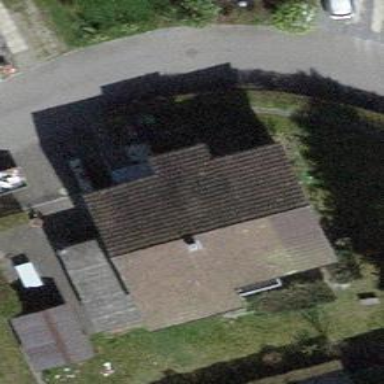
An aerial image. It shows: Building with tile roof.